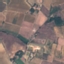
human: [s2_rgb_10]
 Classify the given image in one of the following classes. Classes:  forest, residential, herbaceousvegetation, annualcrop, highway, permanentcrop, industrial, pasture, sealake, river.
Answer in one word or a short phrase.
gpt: PermanentCrop